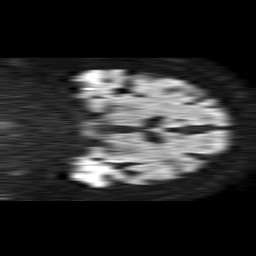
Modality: TRACE
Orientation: coronal
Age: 78
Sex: male
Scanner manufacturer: philips
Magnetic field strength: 1.5 T
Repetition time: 4.6 s
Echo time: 0.08941 s